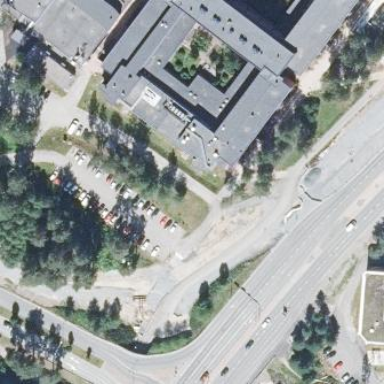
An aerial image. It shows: Parking area.